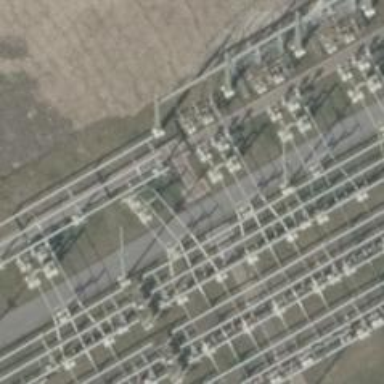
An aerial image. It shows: Power line with 3 cables. The line type is busbar.